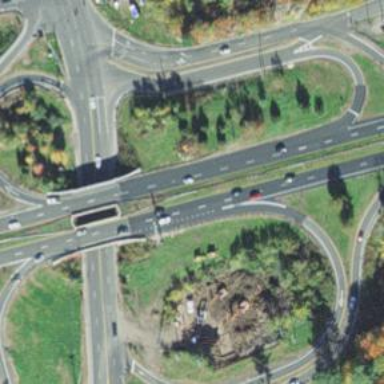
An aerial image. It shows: Motorway junction.